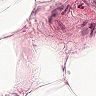
Metastatic tissue present: no